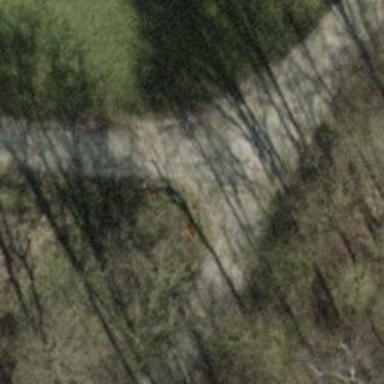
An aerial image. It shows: Pipeline marker.